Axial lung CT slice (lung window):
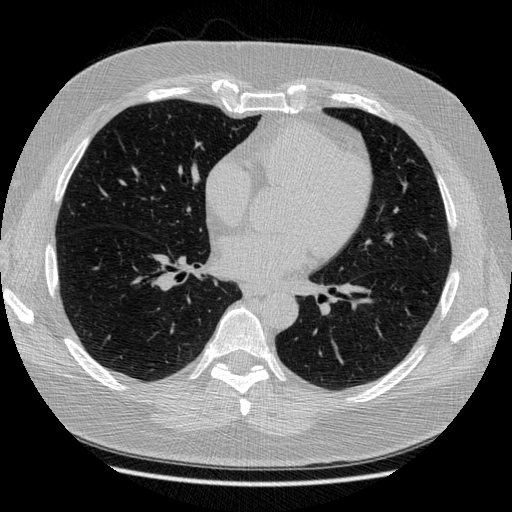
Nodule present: no